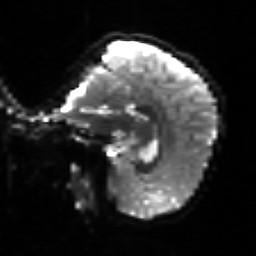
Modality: sbref
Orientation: sagittal
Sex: male
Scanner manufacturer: siemens
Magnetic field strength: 3 T
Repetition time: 5 s
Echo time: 0.071 s